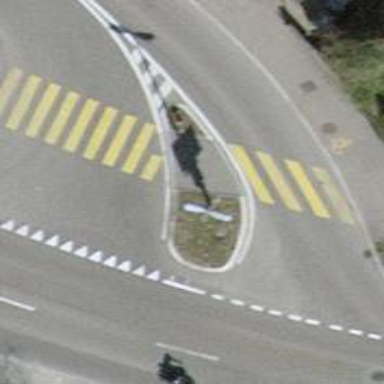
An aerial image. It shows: Marked footway crossing with visible markings.